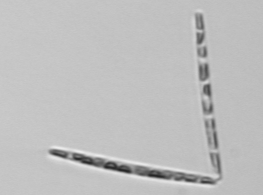
Label: Thalassionema